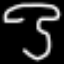
Label: mushroom